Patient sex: M
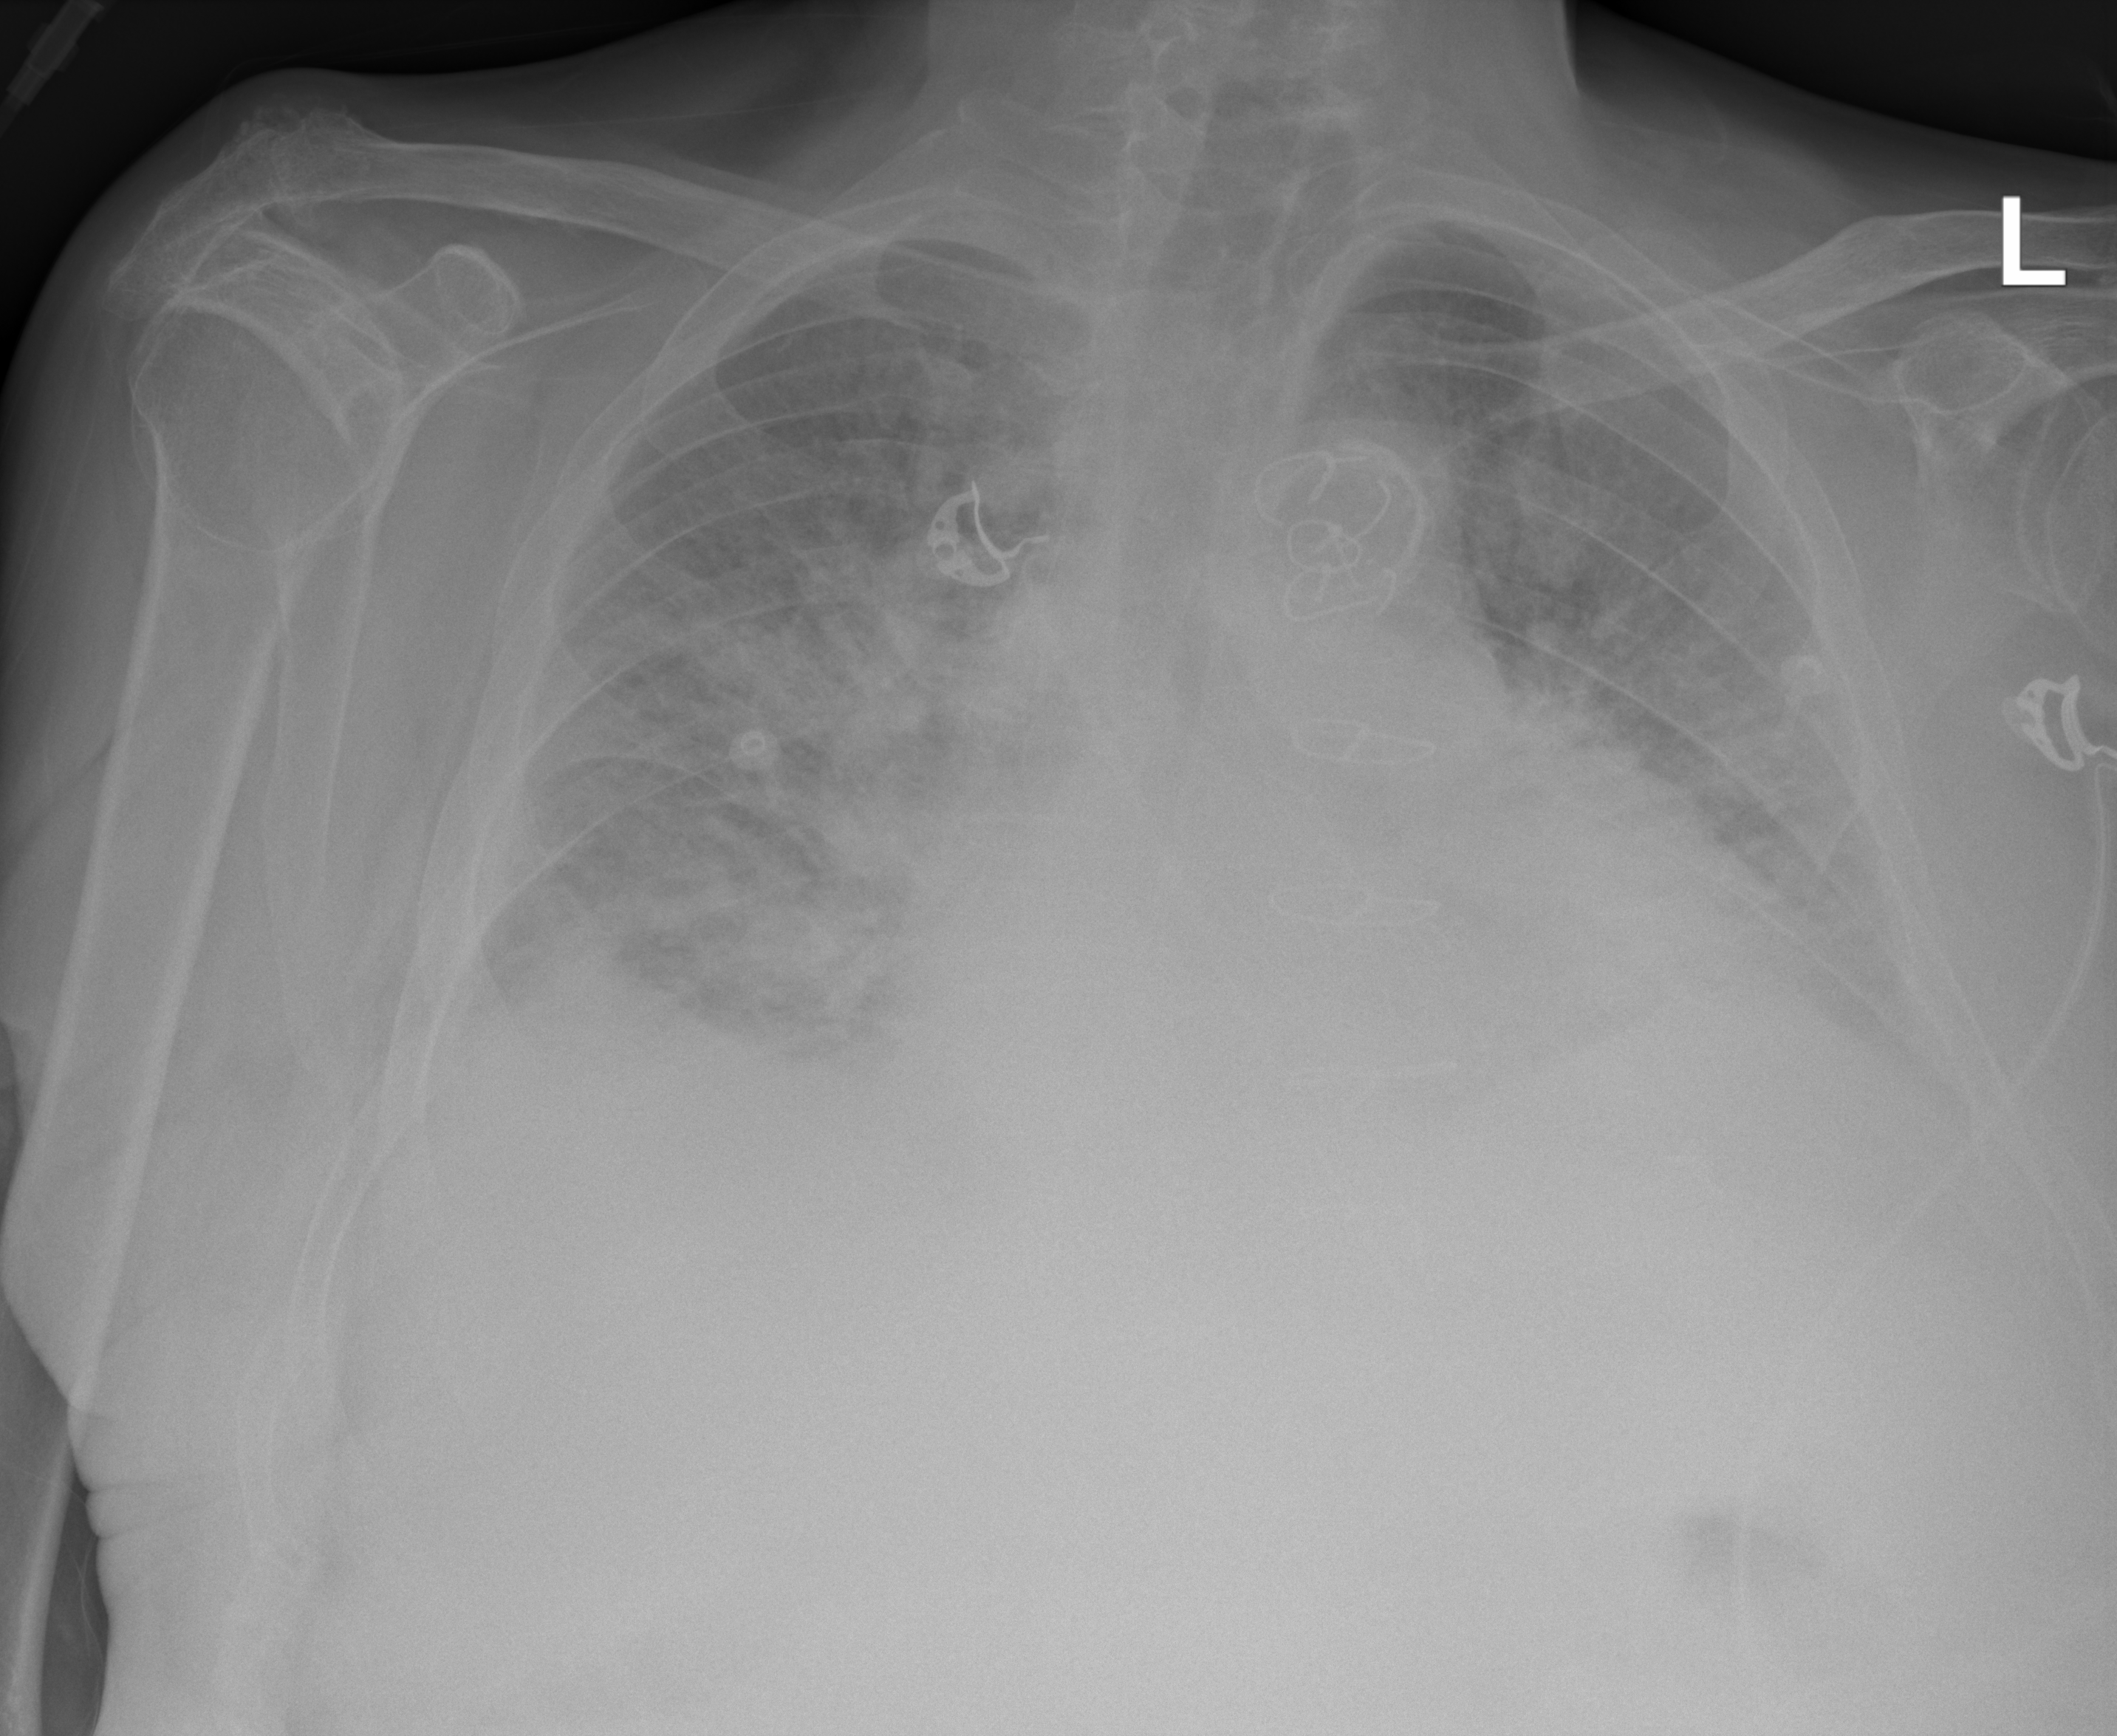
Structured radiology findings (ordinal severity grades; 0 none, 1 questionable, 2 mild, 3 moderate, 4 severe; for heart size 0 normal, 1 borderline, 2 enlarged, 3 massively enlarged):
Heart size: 1
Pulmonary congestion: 4
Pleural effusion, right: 2
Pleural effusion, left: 3
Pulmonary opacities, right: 3
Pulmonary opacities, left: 3
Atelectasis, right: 3
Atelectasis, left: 3